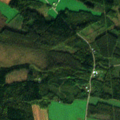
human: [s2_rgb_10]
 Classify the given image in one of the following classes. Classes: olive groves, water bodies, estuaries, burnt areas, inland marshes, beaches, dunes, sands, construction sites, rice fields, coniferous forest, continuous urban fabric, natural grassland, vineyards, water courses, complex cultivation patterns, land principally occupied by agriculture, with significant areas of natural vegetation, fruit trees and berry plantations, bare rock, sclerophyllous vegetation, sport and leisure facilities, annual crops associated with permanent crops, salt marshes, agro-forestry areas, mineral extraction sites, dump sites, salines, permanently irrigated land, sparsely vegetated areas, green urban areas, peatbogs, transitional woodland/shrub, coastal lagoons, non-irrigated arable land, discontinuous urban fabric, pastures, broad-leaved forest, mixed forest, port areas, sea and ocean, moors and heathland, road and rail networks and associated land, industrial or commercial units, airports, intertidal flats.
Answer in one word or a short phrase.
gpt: non-irrigated arable land, mixed forest, transitional woodland/shrub